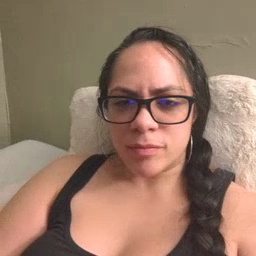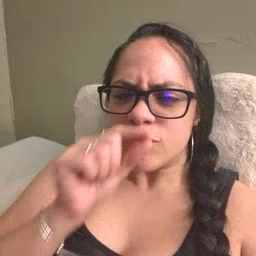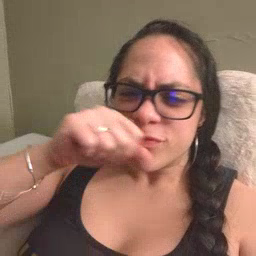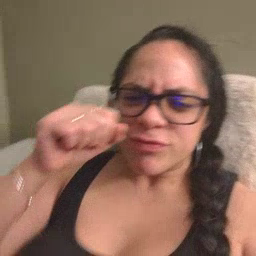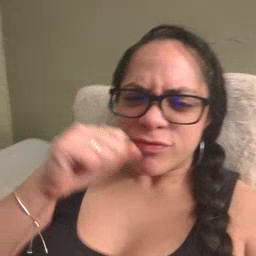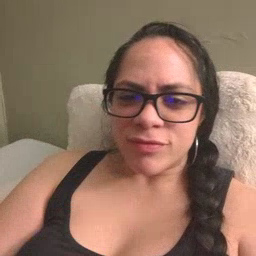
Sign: hen